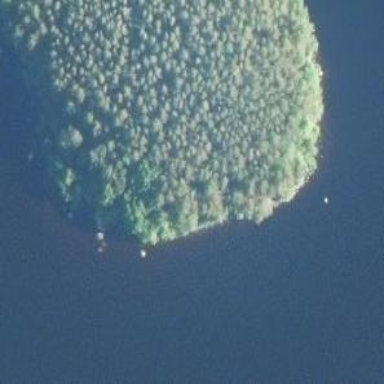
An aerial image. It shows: Islet.